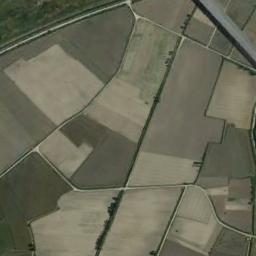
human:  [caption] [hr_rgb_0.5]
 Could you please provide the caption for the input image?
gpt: The green plants are on the terrace .

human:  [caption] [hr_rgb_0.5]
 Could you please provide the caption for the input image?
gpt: There are bare and green terrace .

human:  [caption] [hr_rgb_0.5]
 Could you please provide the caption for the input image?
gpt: There is a terrace filled with water .

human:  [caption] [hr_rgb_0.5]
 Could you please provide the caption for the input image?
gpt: Many irregularly shaped brown and green mixed farm fields .

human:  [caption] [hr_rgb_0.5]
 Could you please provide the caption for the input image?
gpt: There are some green terraces of different sizes .